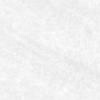
Label: change